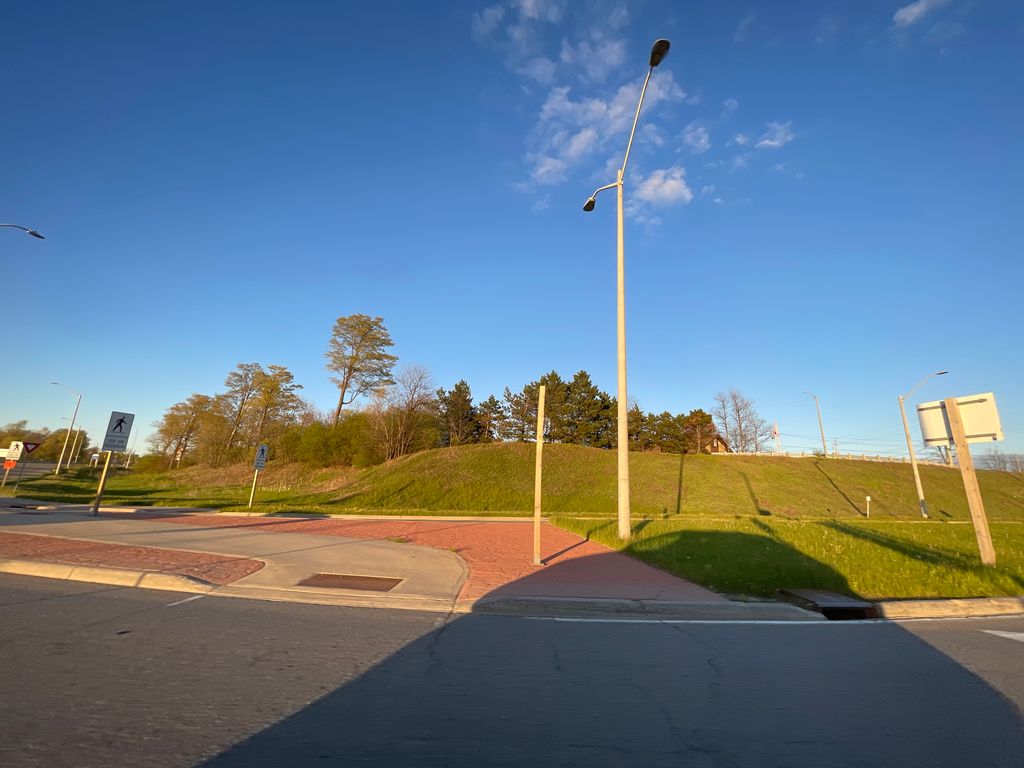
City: kitchener-waterloo